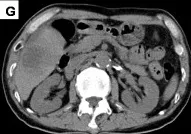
A 63-year-old man with abdominal pain. (G) On CT, a heterogeneous hypodense mass was revealed.
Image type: radiology (ct)